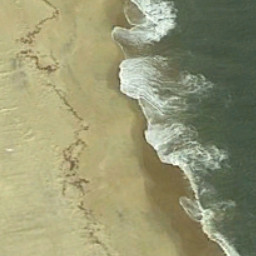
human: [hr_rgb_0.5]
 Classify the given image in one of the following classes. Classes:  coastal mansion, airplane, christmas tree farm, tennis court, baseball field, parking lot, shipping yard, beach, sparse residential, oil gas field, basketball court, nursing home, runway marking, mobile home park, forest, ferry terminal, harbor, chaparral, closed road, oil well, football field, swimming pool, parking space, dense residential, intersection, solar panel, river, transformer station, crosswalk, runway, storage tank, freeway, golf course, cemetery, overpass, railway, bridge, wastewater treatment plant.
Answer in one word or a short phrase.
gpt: beach